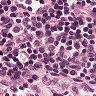
Metastatic tissue present: no